Interaction volume radius: 5 \u00c5
Interaction volume height: 50 \u00c5
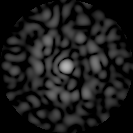
Disorder parameter: 0.8429